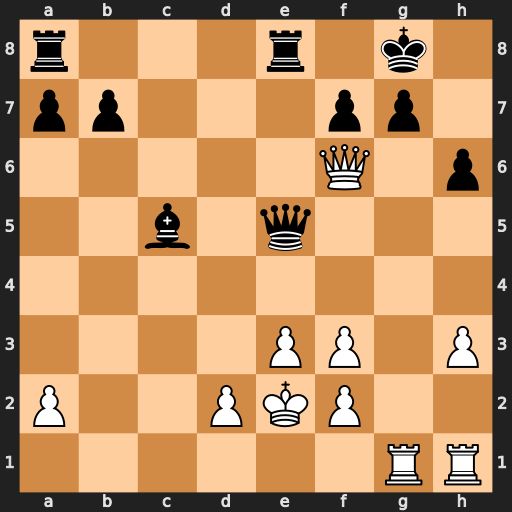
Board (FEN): r3r1k1/pp3pp1/5Q1p/2b1q3/8/4PP1P/P2PKP2/6RR
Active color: w
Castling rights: -
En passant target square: -
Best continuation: Rxg7+ Kh8 Qxh6#